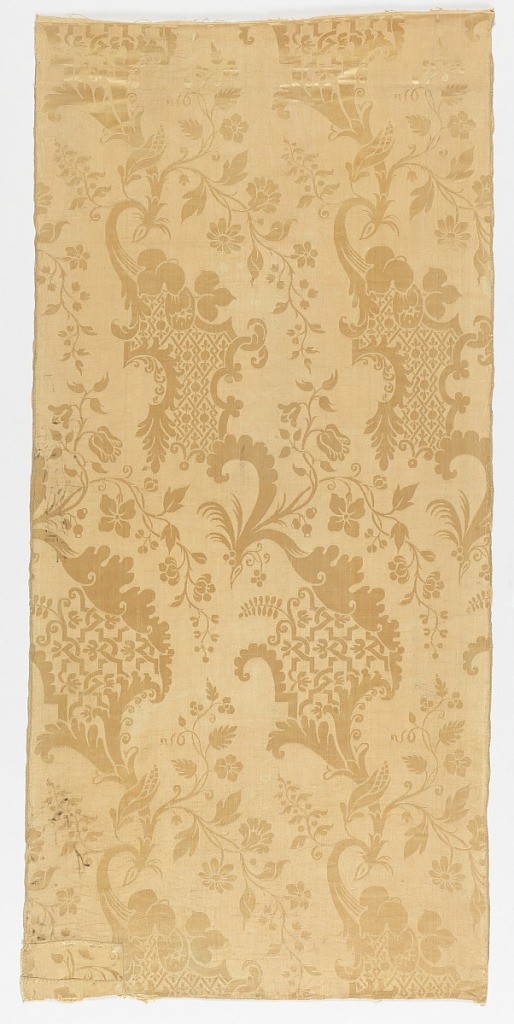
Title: Fragment
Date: late 17th–early 18th century
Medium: silk Technique: 5-harness satin damask
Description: Light orange damask in a continuous pattern of two connected bracketed leaf-like forms with stems that spring with floral vines and leaves. Leaf forms filled with intricate lattice patterns.